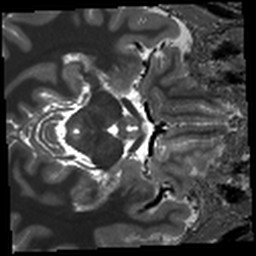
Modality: T1map
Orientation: axial
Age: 22
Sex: female